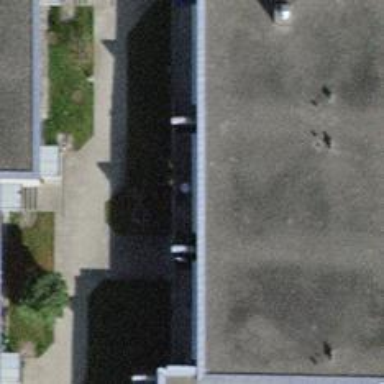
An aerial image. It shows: Terrace building.